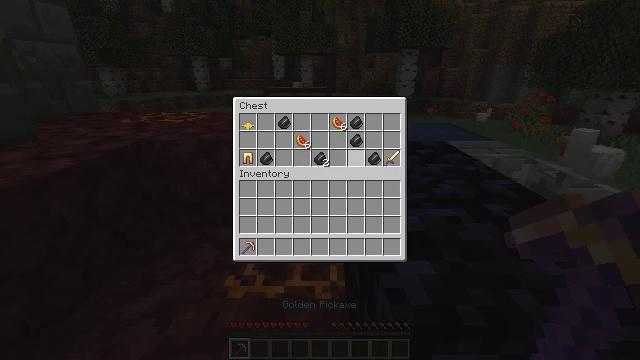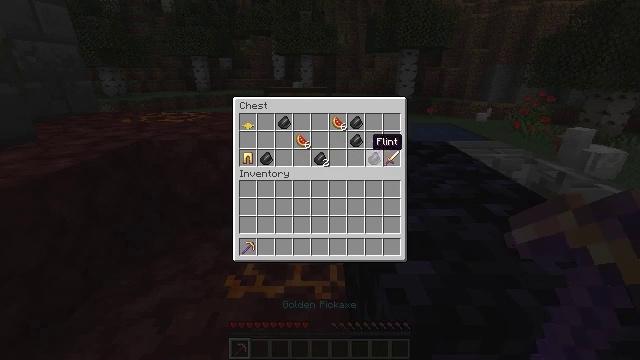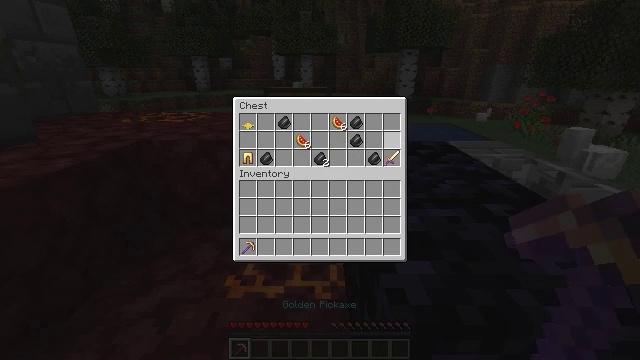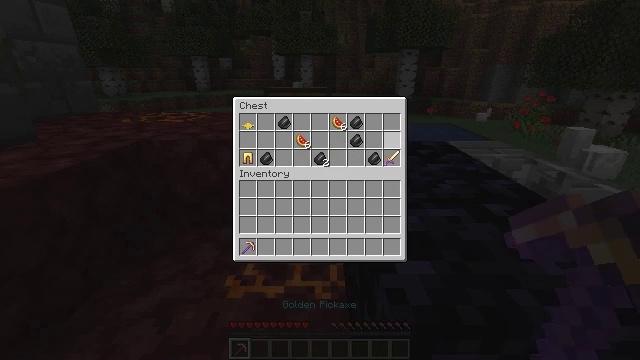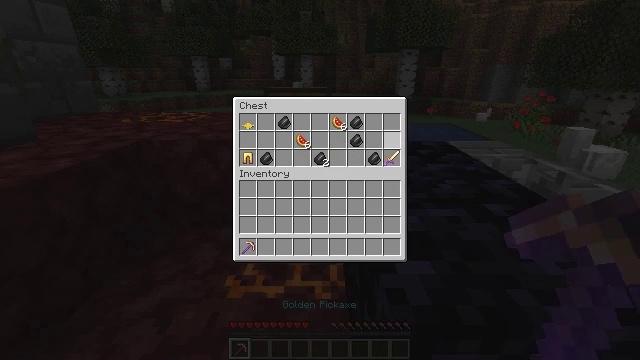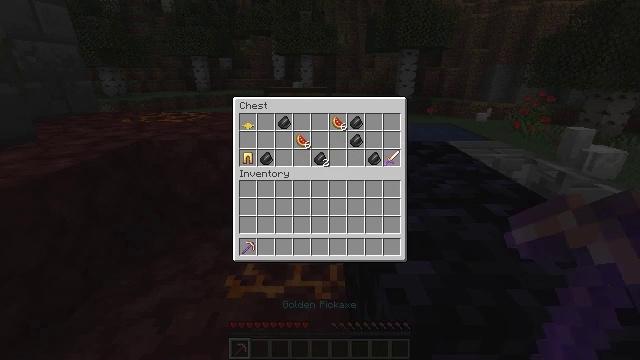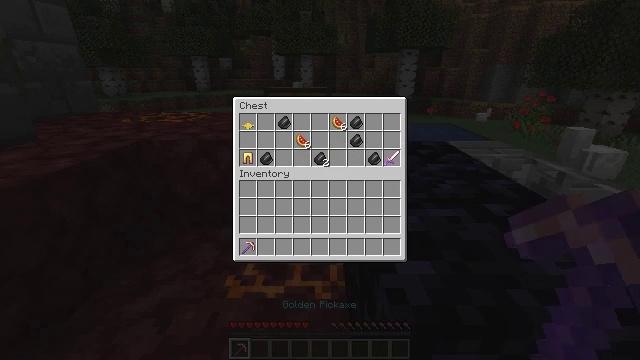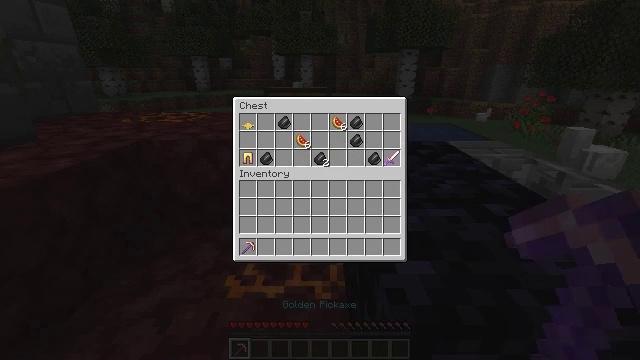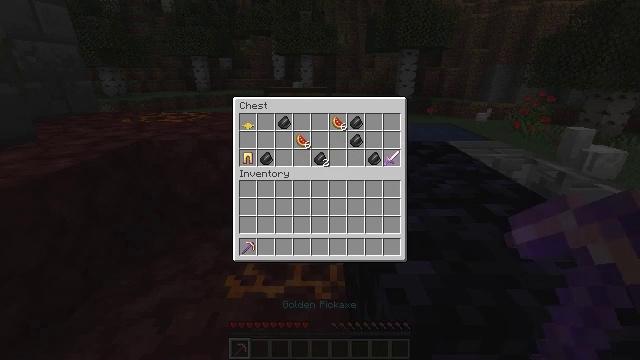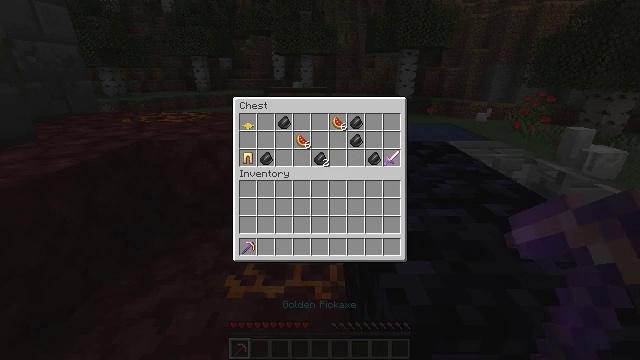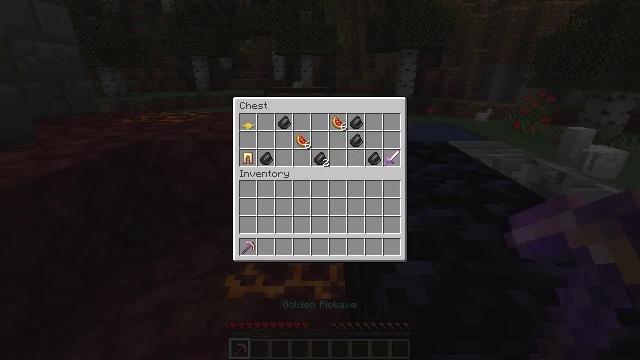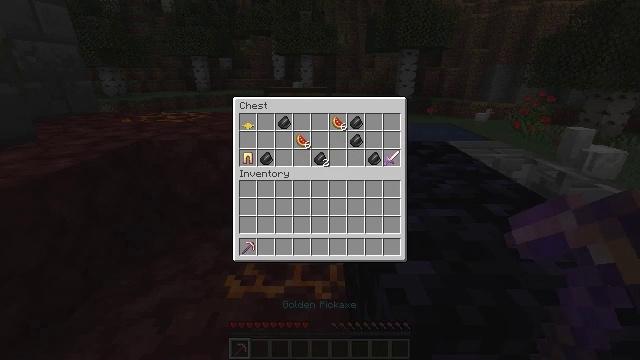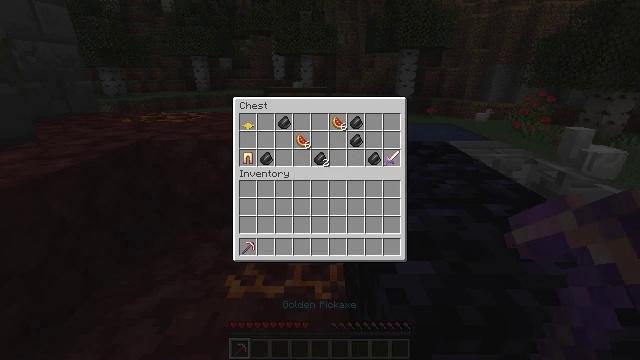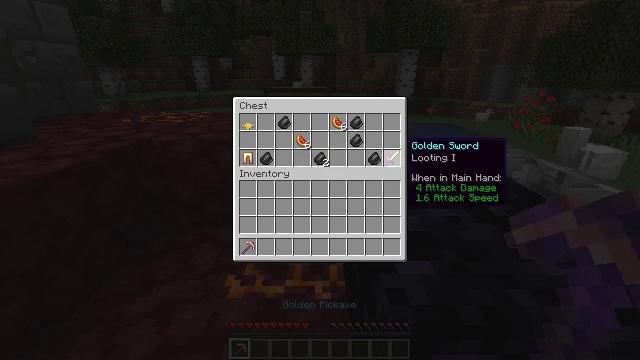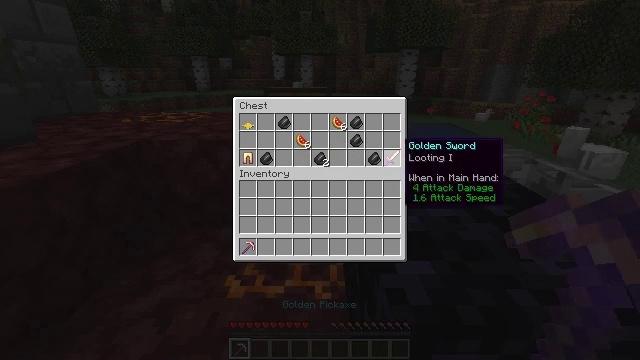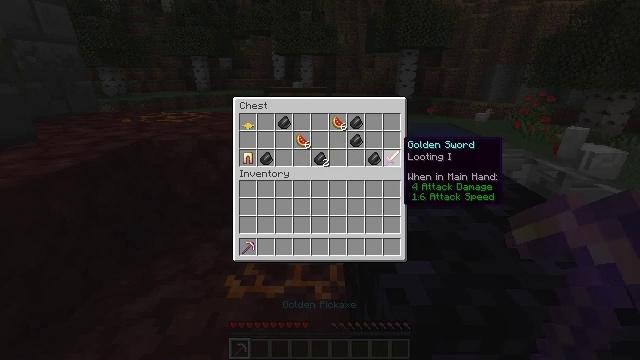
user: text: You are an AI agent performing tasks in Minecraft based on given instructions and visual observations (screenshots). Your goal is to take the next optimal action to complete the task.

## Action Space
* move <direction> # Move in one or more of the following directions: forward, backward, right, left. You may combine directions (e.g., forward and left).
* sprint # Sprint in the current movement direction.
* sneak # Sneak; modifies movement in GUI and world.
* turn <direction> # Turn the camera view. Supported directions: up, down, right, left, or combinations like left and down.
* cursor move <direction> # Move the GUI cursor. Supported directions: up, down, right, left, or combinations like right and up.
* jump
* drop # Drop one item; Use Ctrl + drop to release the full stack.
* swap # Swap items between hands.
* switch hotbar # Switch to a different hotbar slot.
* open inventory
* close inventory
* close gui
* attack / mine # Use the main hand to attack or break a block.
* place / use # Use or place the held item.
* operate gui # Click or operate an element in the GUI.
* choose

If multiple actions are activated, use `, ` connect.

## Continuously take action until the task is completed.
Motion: motion action
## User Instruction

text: Kill the chicken.
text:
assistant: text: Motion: turn right and up
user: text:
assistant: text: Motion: turn right and up
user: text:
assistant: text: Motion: turn right
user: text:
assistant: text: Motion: no_op
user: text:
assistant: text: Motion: turn right
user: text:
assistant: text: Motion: no_op
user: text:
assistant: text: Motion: no_op
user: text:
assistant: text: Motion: no_op
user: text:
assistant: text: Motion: no_op
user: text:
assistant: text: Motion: no_op
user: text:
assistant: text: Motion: no_op
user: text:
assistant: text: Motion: no_op
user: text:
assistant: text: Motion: no_op
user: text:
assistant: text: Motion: no_op
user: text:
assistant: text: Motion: no_op
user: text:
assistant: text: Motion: no_op
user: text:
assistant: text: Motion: no_op
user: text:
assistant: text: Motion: no_op
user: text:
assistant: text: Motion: attack / mine
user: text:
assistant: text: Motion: attack / mine
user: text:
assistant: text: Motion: attack / mine
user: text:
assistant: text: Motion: turn left and down
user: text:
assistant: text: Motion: turn left and down
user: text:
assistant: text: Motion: turn left and down
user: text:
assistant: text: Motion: turn left and down
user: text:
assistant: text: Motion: no_op
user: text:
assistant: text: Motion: no_op
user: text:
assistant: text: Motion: turn down
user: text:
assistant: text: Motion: turn down
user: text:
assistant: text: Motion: no_op